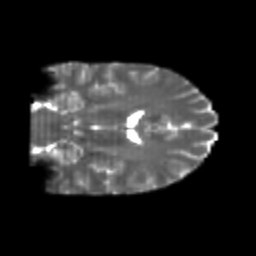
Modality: T2w
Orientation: coronal
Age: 22
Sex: female
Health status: healthy
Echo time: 0.074 s